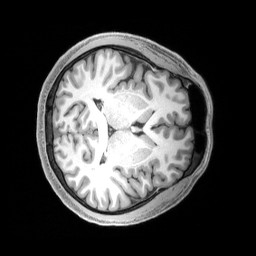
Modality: T1w
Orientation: axial
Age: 28
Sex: male
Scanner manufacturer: siemens
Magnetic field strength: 3 T
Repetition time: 2.4 s
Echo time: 0.00219 s